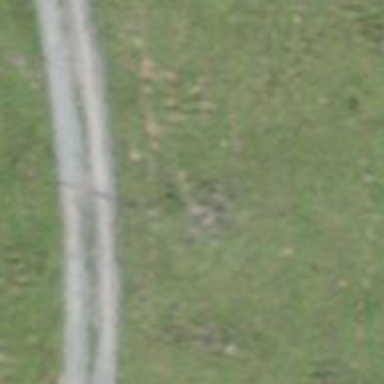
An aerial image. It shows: Gravel track with grade 2 quality.